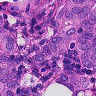
Metastatic tissue present: yes